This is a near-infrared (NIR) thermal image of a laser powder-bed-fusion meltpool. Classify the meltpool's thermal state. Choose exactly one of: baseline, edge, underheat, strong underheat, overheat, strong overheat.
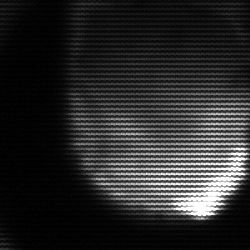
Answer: edge